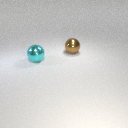
large brown metal sphere behind large cyan metal sphere